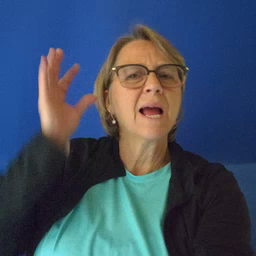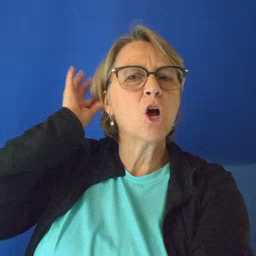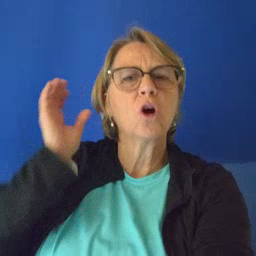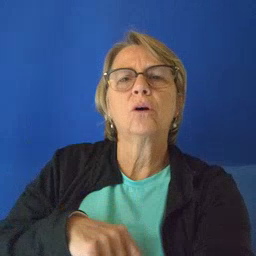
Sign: hair